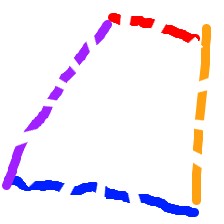
Shape: trapezoid